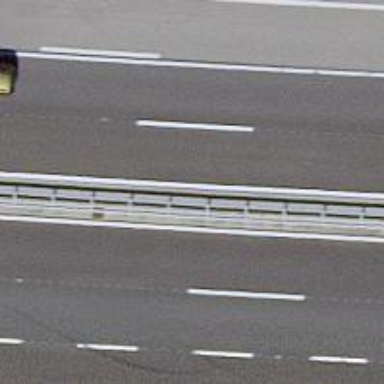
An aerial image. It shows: Asphalt motorway.